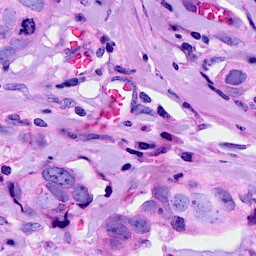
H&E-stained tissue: Breast